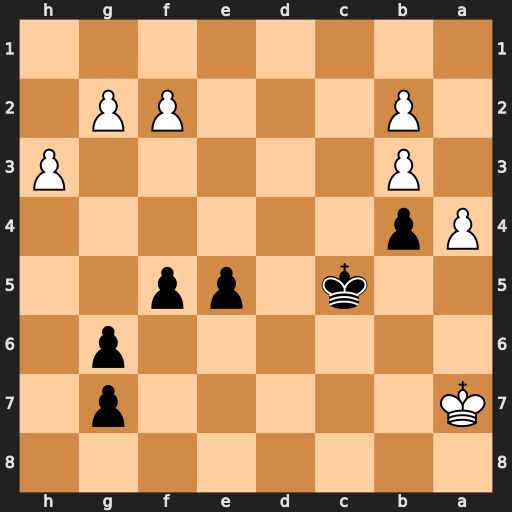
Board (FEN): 8/K5p1/6p1/2k1pp2/Pp6/1P5P/1P3PP1/8
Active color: b
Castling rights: -
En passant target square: -
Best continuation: e4 g3 g5 a5 Kc6 Kb8 Kb5